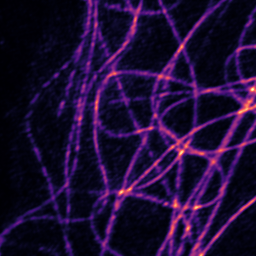
Label: Super-resolution Microtubules image